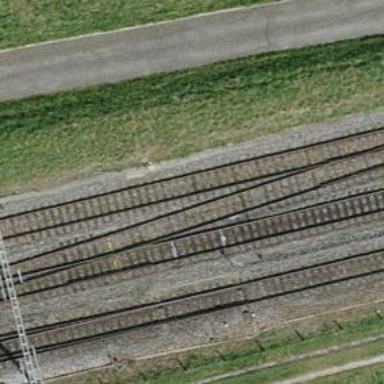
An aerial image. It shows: Railway with electrified contact lines.